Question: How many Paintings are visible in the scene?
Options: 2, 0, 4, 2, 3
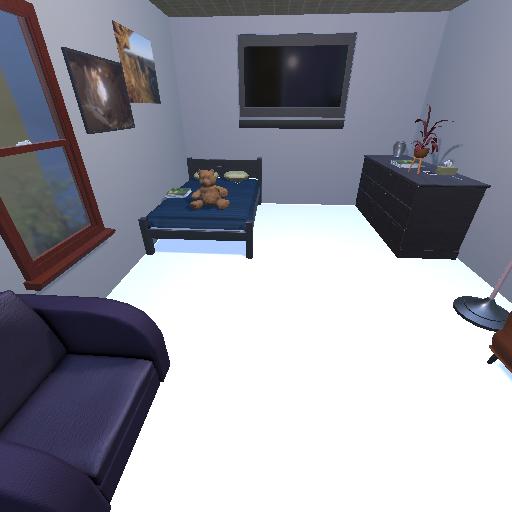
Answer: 2